Question: I am trying to get a label to have an exponent in it. Here's the code I have
'''
vall = format(cor(x,y)*cor(x,y),digits=3)
eq <- expression(paste(R^2," = ",vall,sep=""))
text(legend.x,legend.y,eq,cex=1,font=2)
'''
But the text simply looks like this

How do I get the actual vall to show up (and not the text "vall")
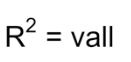
Answer: Try 'bquote()', for example:
'''
set.seed(1)
vall <- format(rnorm(1),digits=3)
eq <- bquote(bold(R^2 == .(vall)))
sq <- seq(0, 1, by = 0.1)
plot(sq, sq, type = "n")
text(0.5, 0.5, eq)
'''
The reason your example doesn't work is that R never ends up evaluating 'vall':
'''
> eq2 <- expression(paste(R^2," = ",vall,sep=""))
> eq2
expression(paste(R^2, " = ", vall, sep = ""))
'''
plotmath tries to make something out of this but essentially 'vall' is taken literally.
In general you don't need 'paste()' in a plotmath expression, you can build the expression up using standard operators and through the use of layout operators. For example, for an expression equivalent to the one your example produced (unevaluated 'vall'), all you really need is:
'''
expression(R^2 == vall)
'''
'bquote()' is one way to have an object replaced by its value in an expression. You wrap the object you want replaced by its value in '.( )'. R will then look for the object and takes its value and insert it into the expression.
See also 'substitute()' for an alternative approach to this with a different interface.